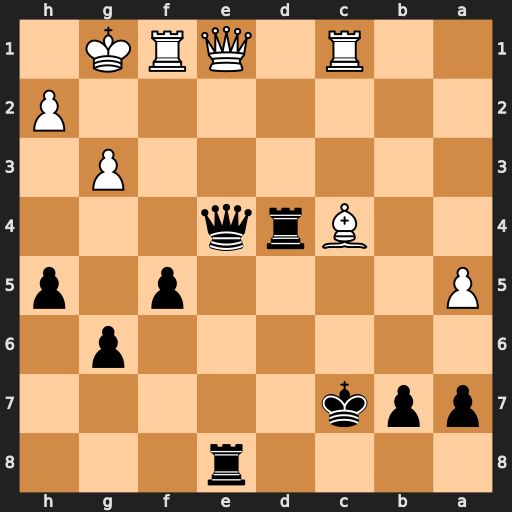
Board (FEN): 4r3/ppk5/6p1/P4p1p/2Brq3/6P1/7P/2R1QRK1
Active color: b
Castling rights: -
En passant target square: -
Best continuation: Qxe1 Bb5+ Qxc1 Rxc1+ Kd8 Bxe8 Kxe8